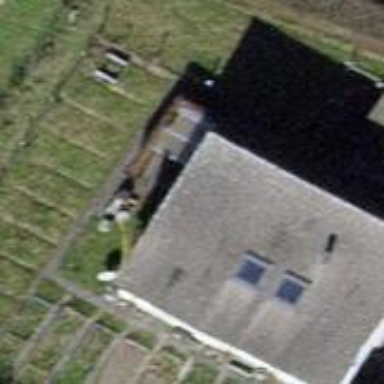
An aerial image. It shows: House with saltbox-shaped roof.